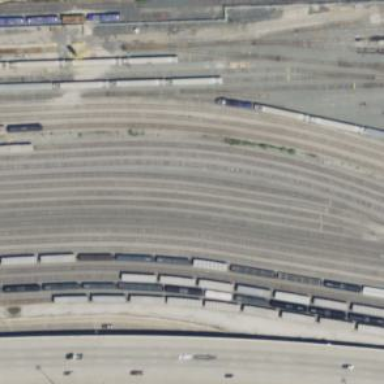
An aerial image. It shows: Railway yard in service.